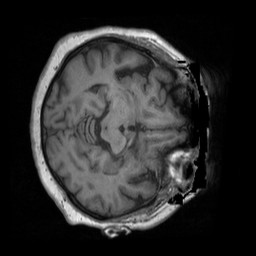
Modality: T1w
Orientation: axial
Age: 55
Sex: female
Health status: ill
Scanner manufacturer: siemens
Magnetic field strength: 3 T
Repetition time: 1.9 s
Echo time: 0.00247 s